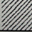
Piece: xx